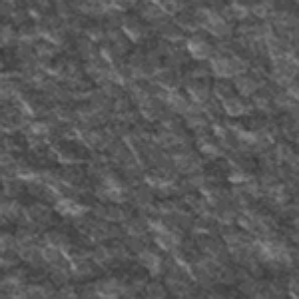
Label: frost